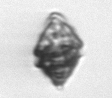
Label: Kryptoperidinium_triquetrum